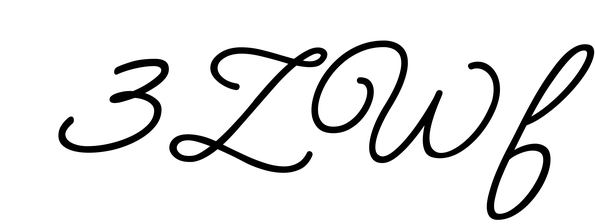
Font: MeowScript-Regular